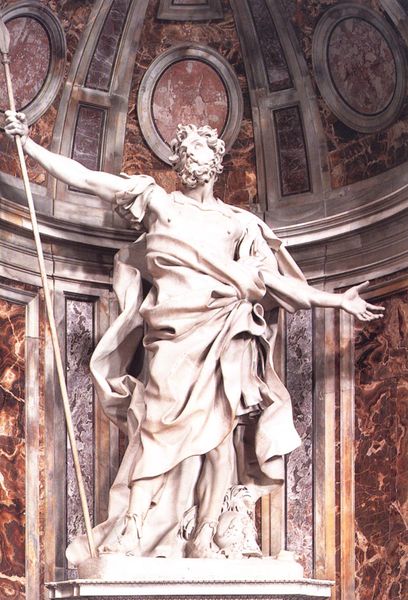
Titel: Hl. Longinus
Künstler: Giovanni Lorenzo Bernini
Standort: Rom, S. Pietro (EU - I - Latium)
Schlagwörter: gott, himmel, mann, umhang, geste, marmor, blick, tuch, bart, arme, barock, falten, johannes, kleidung, sockel, stehen, hände, gewand, haare, stehend, stoff, locken, renaissance, oval, stock, skulptur, statue, stab, kuppel, lanze, sandalen, faltenwurf, plastik, podest, brustwarzen, oberkörper, greifen, gestik, trohn, ausgestreckt, zeus, toga, griechisch, chor, kapelle, heiliger, kasetten, speer, römisch, georg, elfenbein, uffizien, petersdom, sankt peter, vierung, johannes der täufer, st. peter, erkennen, ellipse, longinus, bernini, mhytologie, arme ausgebreitet, fanlenwurf, marmor roter, orsanmichele